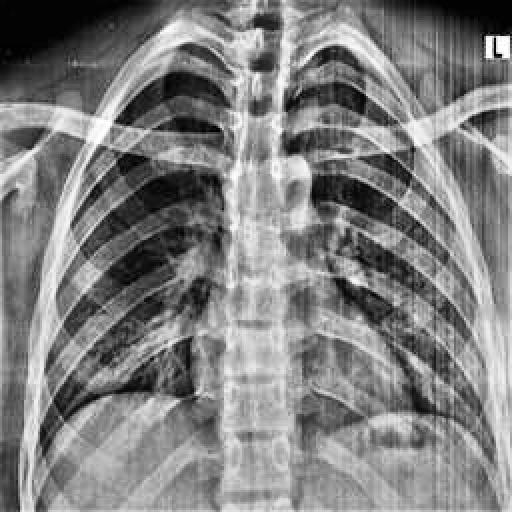
Finding: NORMAL